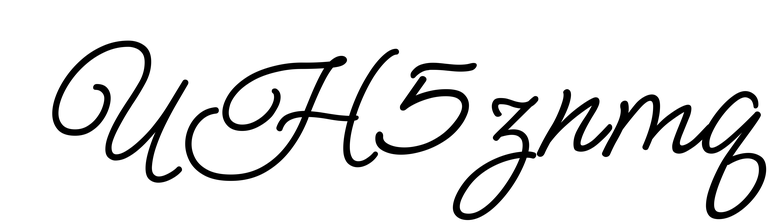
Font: MeowScript-Regular